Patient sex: M
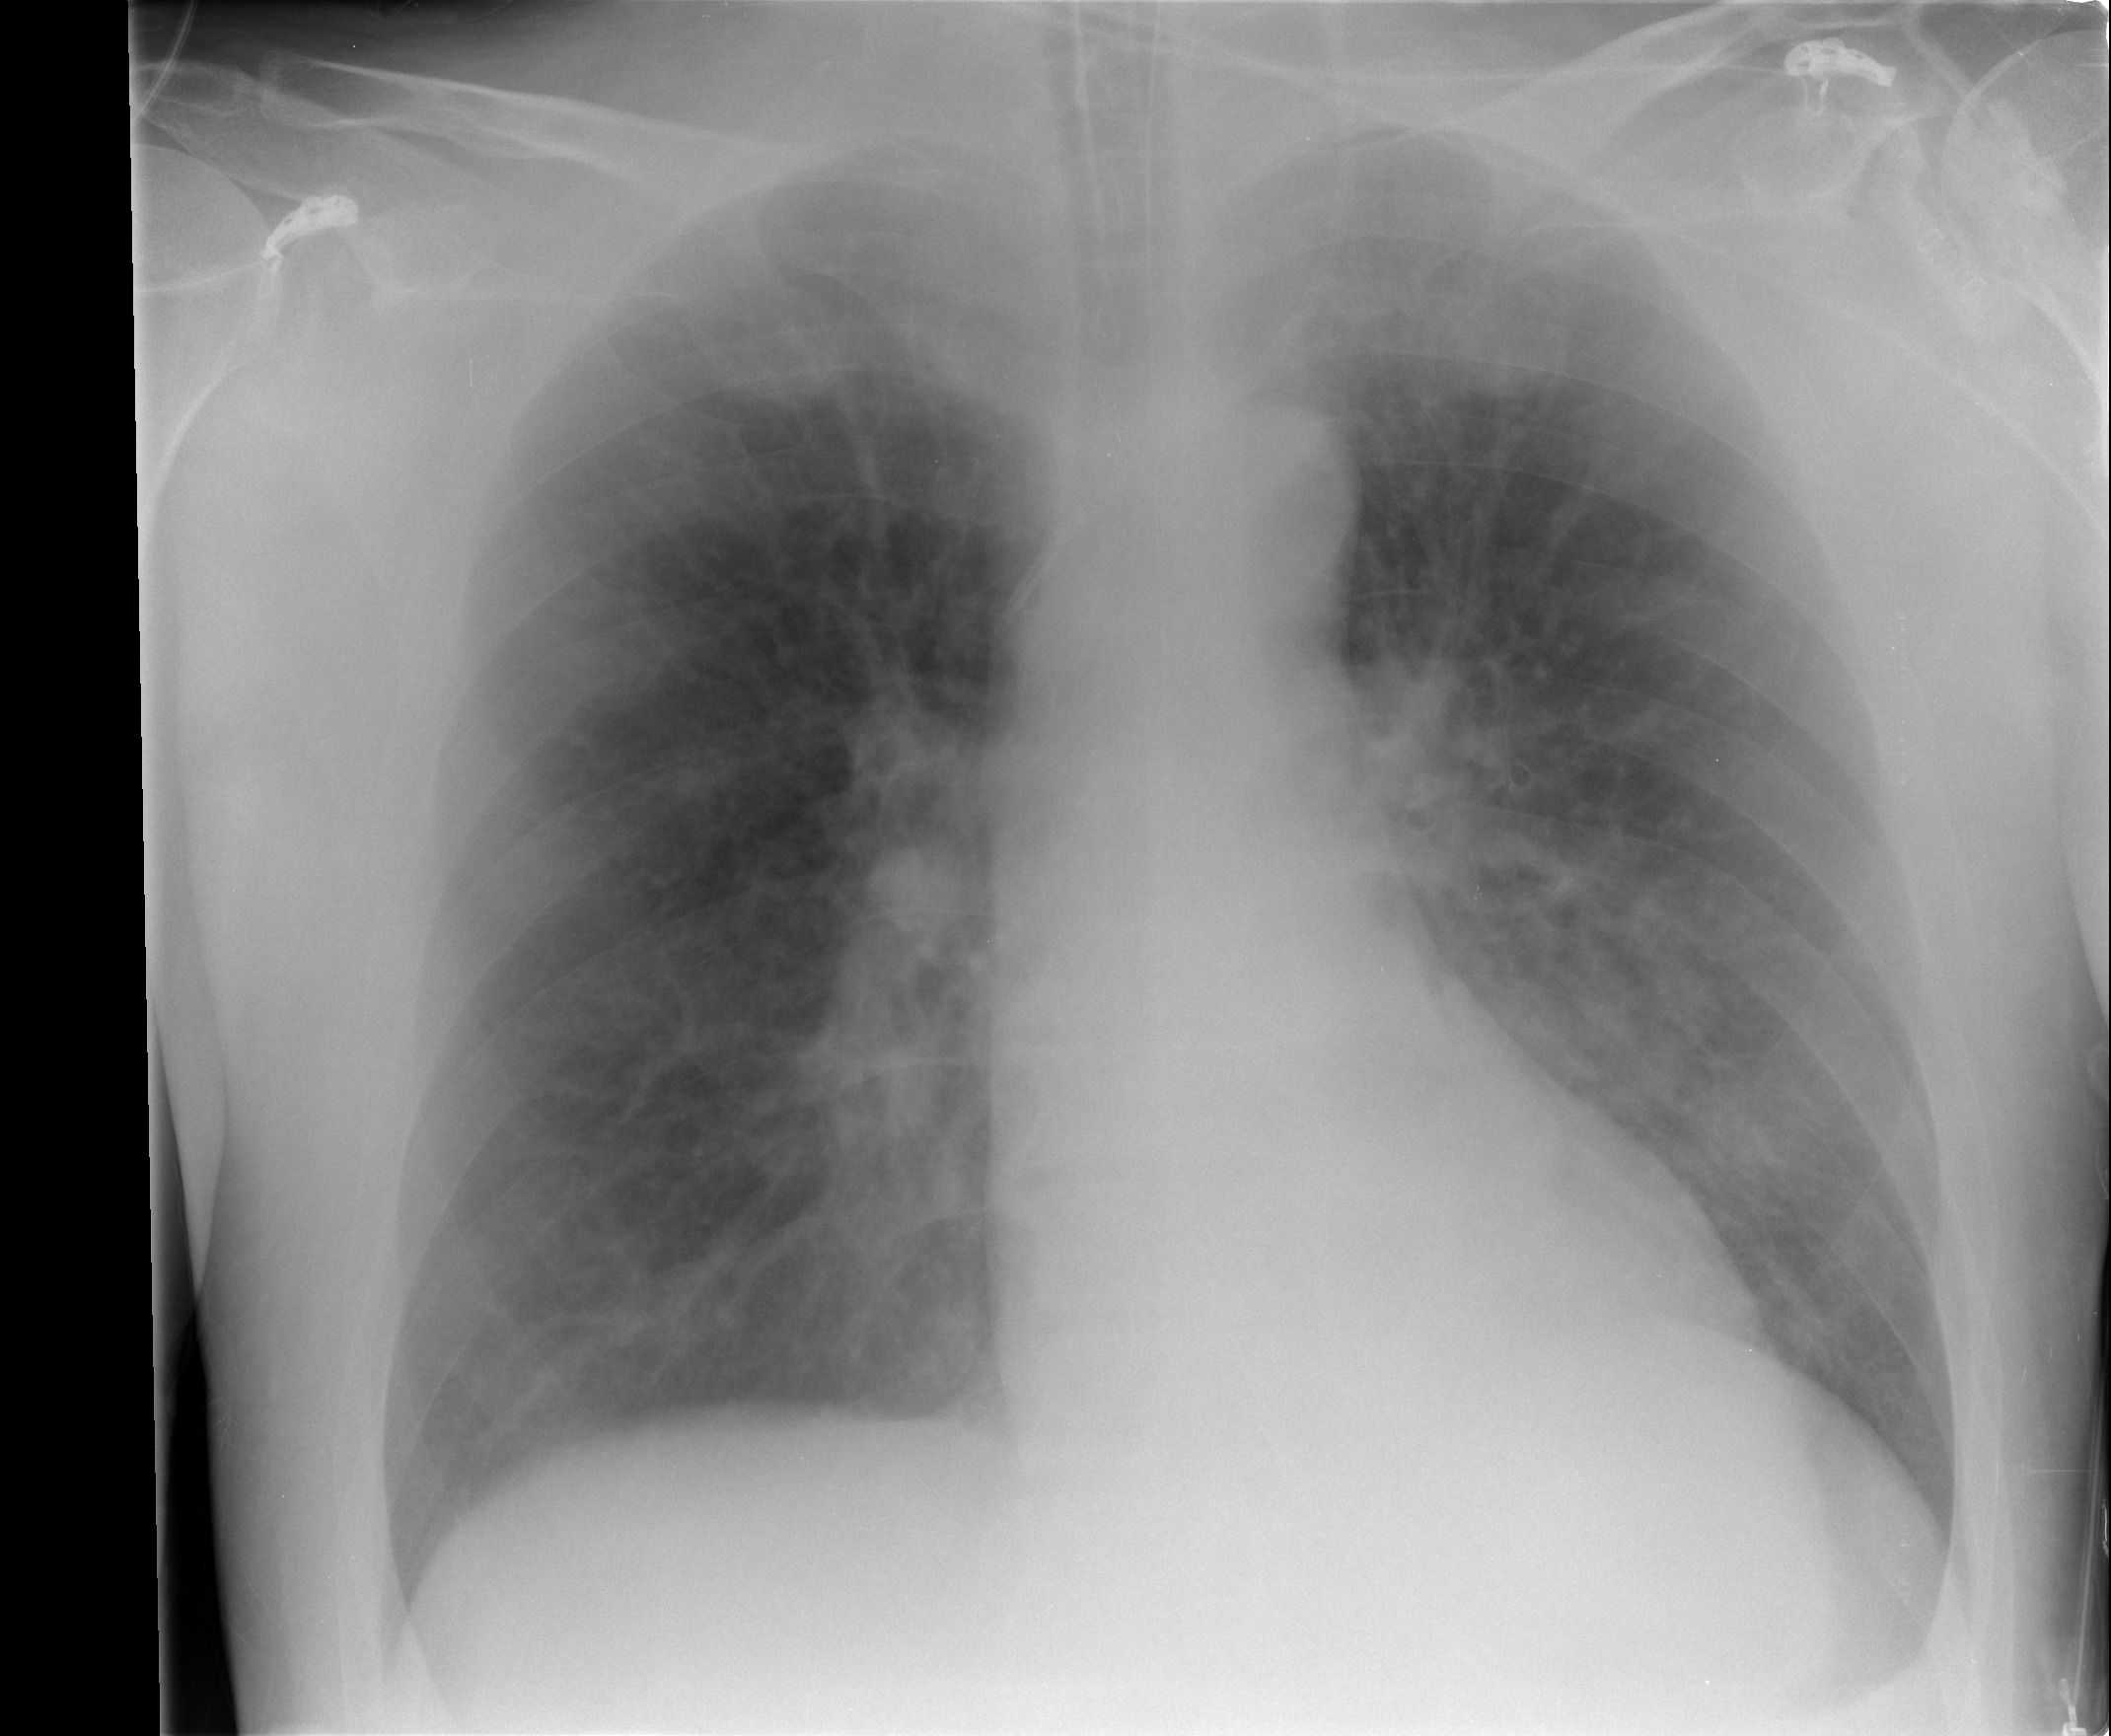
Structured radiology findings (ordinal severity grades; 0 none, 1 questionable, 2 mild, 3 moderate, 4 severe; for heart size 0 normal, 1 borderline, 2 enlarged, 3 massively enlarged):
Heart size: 0
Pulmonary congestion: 2
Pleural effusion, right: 0
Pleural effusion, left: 0
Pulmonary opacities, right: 0
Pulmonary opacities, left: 2
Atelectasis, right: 0
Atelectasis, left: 2